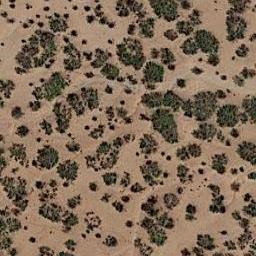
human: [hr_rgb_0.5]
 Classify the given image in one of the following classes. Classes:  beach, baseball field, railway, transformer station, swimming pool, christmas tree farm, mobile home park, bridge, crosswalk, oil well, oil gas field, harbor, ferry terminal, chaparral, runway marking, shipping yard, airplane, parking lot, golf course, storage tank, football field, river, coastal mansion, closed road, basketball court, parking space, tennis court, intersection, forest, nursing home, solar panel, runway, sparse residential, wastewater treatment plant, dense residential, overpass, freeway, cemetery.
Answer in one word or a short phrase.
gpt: chaparral